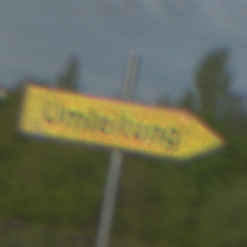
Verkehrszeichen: UmleitungswegweiserRechtsweisend
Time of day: MorningAfternoon
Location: Outdoor (Suburban)
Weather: PartlyCloudy
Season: NotSpecified
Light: Natural